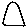
Label: triangle